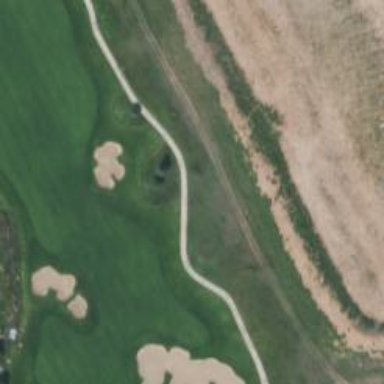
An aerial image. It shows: Path designated as golf cartpath. This is Golf Cart Path.